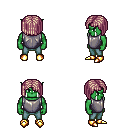
a pixel art fantasy rpg character, male body template, orc, green skin, steel chest armor, teal pants, white blonde pageboy hairstyle, gold boots, four views (front, back, left, right), 2x2 character sprite sheet, small pixel art, hard edges, no anti-aliasing